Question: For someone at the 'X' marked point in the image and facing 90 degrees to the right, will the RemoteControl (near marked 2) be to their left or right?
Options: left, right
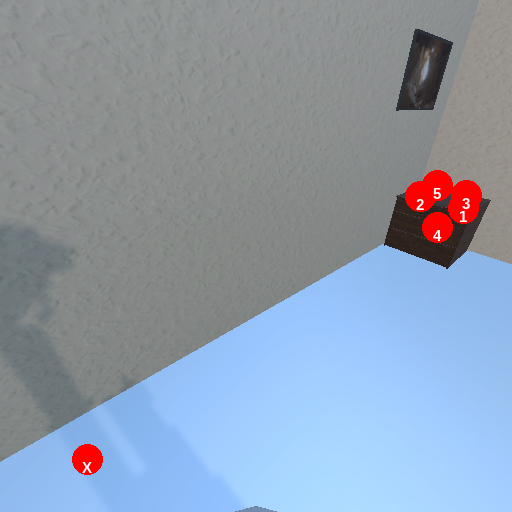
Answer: left